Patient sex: M
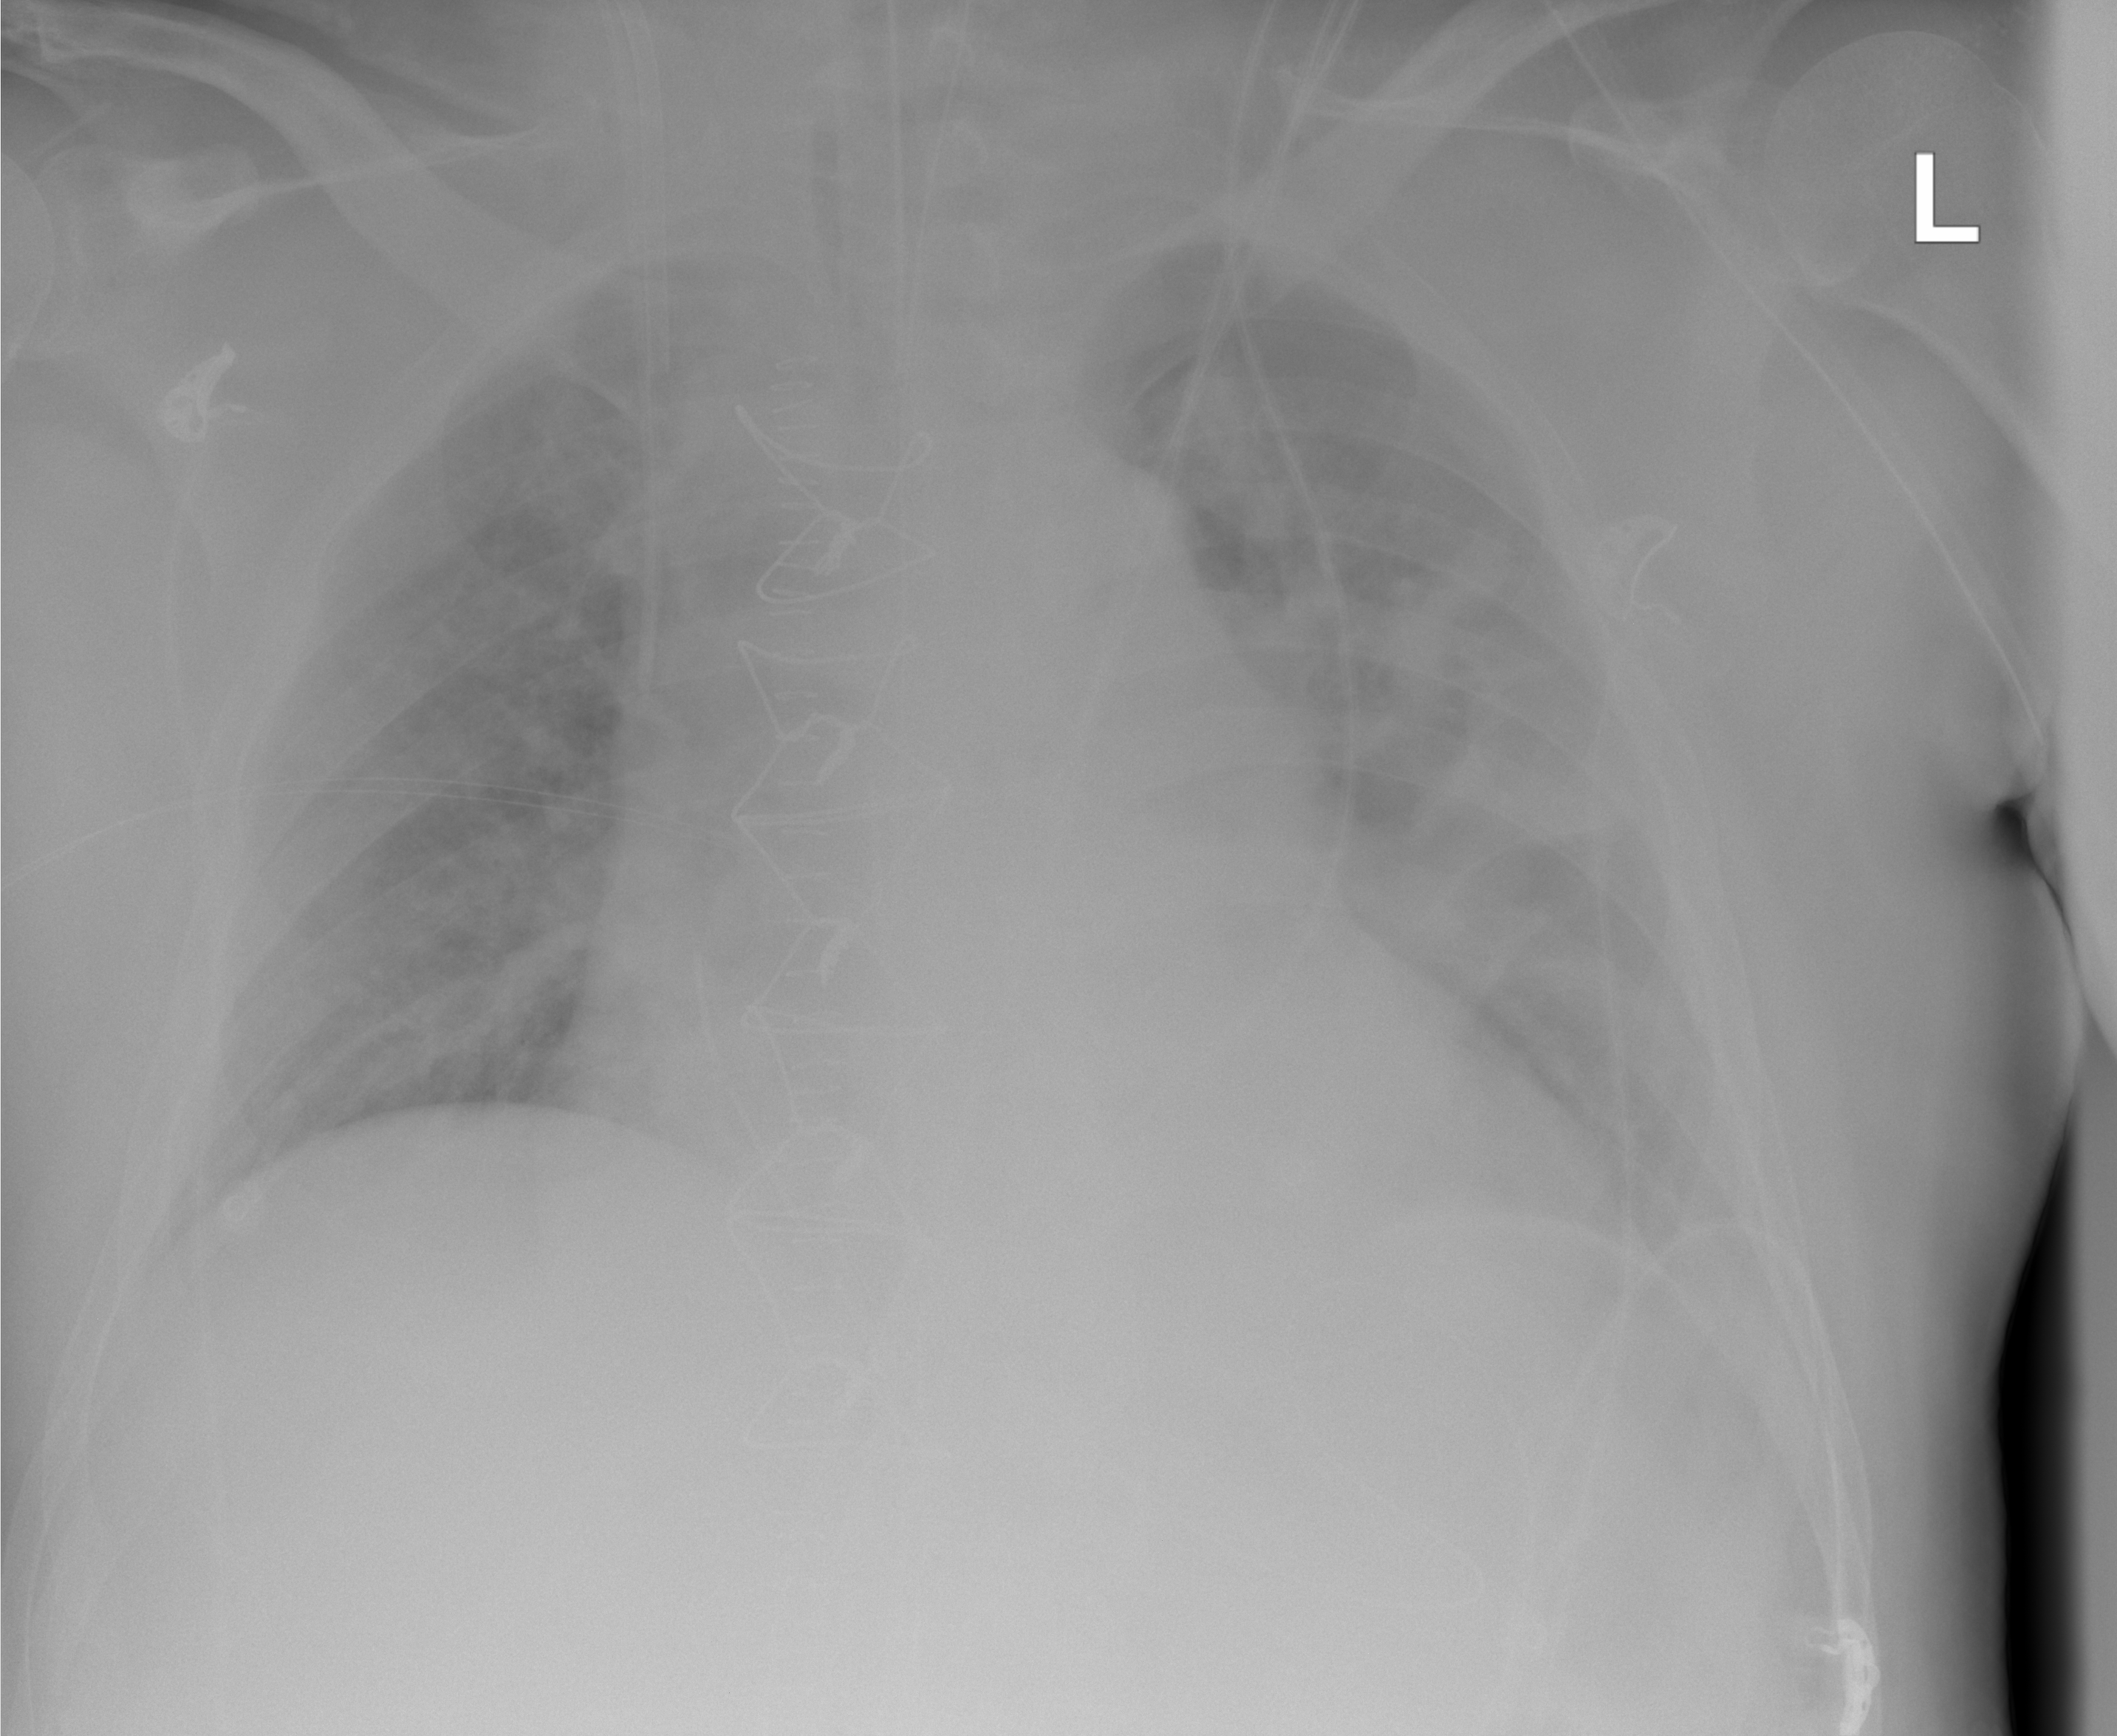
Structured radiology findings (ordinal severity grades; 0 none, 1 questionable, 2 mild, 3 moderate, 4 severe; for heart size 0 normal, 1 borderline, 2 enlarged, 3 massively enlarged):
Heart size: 0
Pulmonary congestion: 3
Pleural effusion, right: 0
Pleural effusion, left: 2
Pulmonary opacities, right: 2
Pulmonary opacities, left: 3
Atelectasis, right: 0
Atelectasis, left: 2